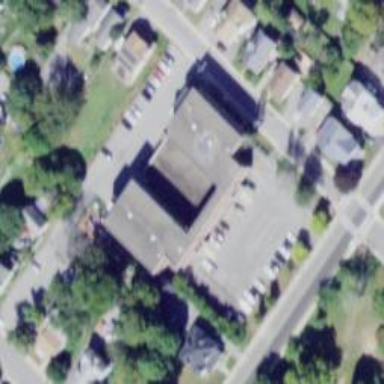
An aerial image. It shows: Community center building.